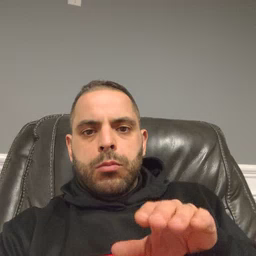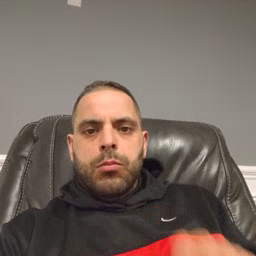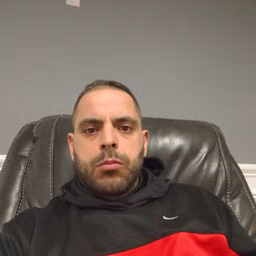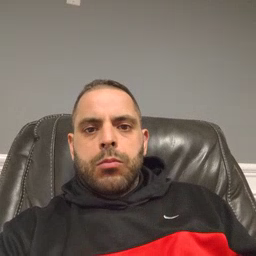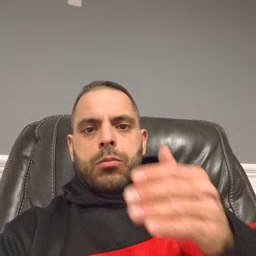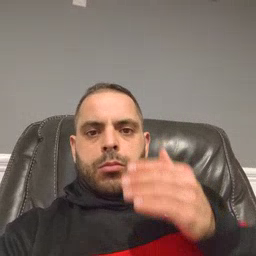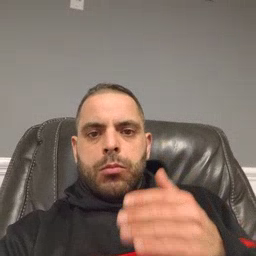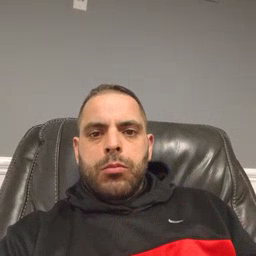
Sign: before